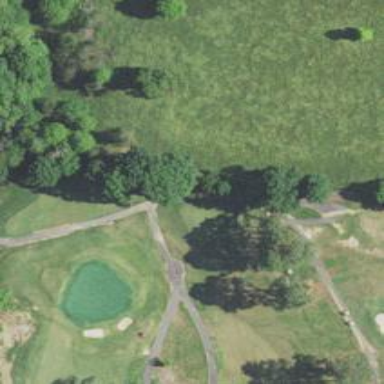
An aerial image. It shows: Asphalt service road that appears to be golf cart path.